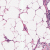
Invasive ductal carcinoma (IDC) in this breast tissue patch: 0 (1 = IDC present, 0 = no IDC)